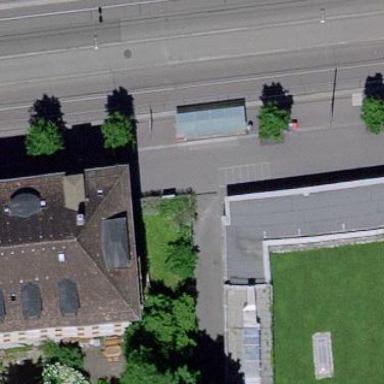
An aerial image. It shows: Platform for public transport with shelter. The surface is asphalt.